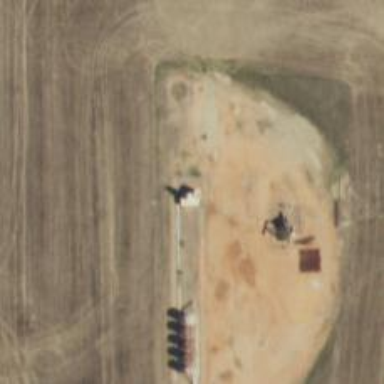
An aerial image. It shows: Storage tank that is man-made.